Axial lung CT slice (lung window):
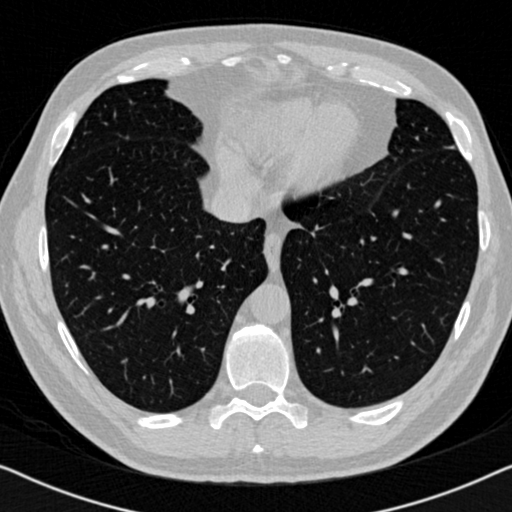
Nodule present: no